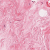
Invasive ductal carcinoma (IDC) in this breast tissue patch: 0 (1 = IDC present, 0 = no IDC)